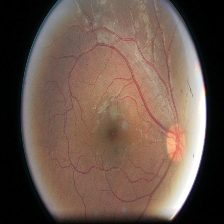
Diabetic retinopathy grade: Moderate